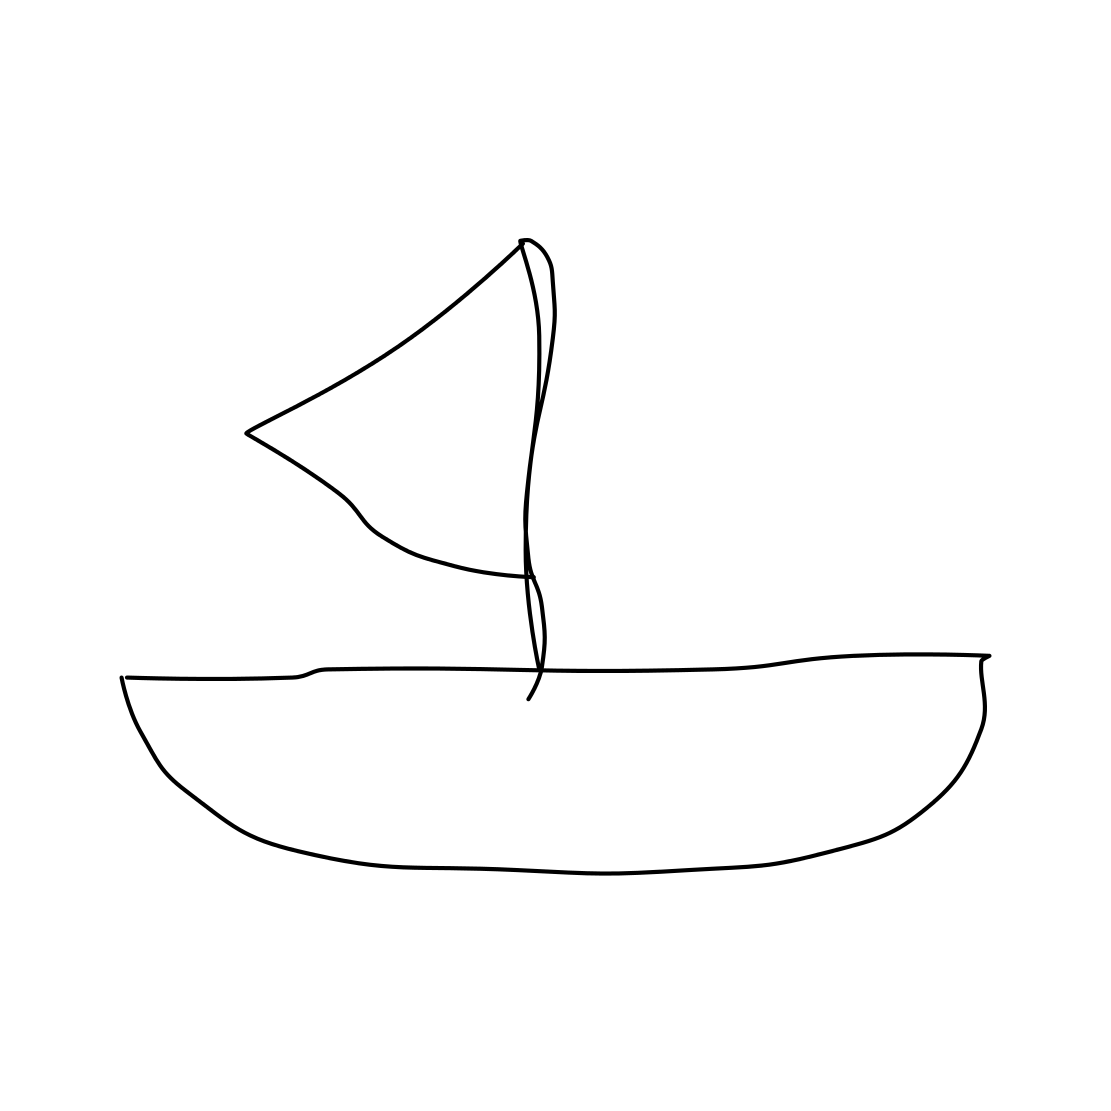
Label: sailboat